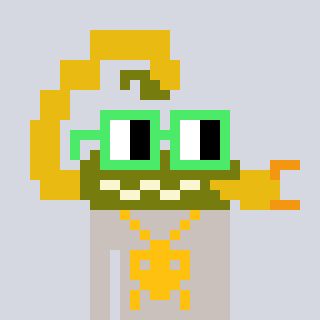
a pixel art character with square light green glasses, a scorpion-shaped head and a foggrey-colored body on a cool background